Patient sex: M
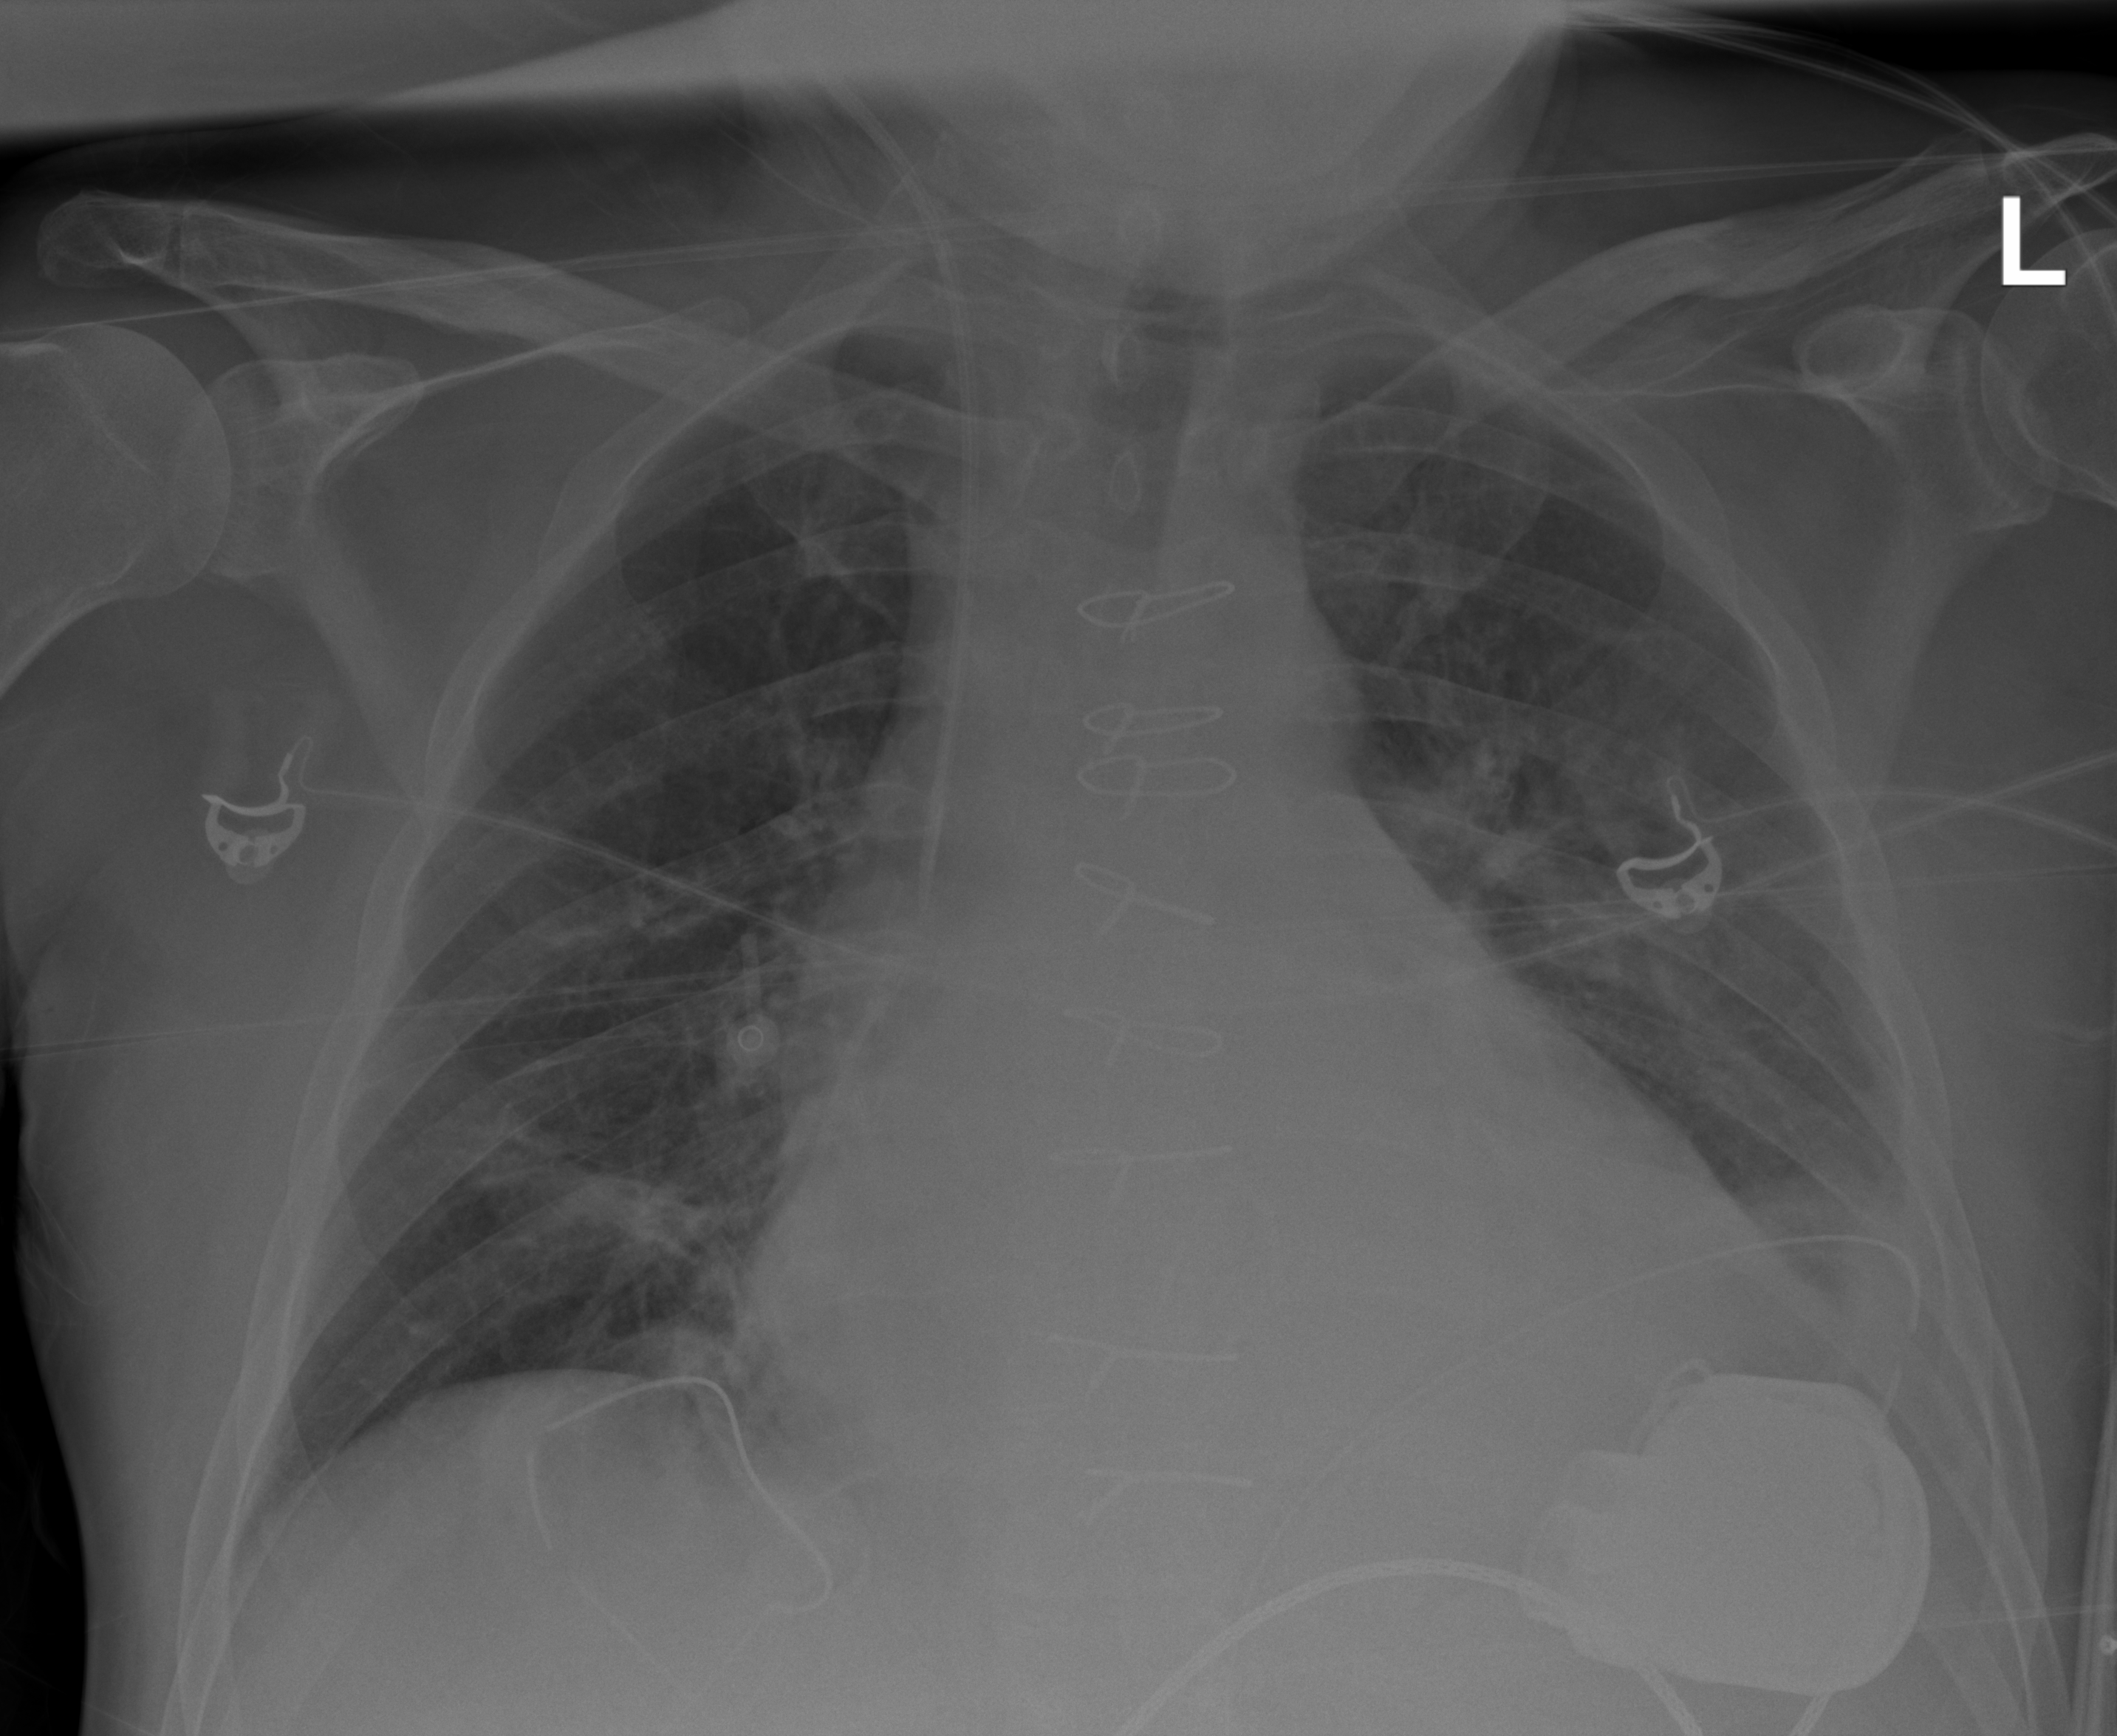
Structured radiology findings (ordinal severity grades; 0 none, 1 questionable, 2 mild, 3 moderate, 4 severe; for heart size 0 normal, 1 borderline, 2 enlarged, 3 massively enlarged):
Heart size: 2
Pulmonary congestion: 2
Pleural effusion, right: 0
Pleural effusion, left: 2
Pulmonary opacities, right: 0
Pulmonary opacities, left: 2
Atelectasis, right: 2
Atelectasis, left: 2